Interaction volume radius: 10 \u00c5
Interaction volume height: 40 \u00c5
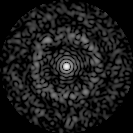
Disorder parameter: 0.839